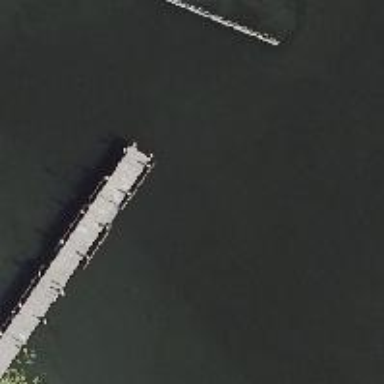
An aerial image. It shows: Man-made pier.